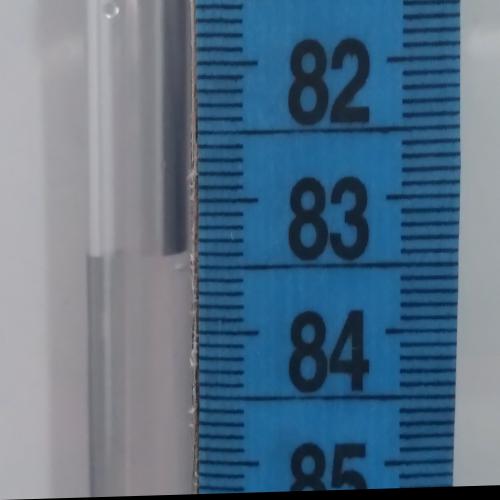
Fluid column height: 83.4 cm